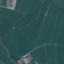
Land use / land cover: Pasture